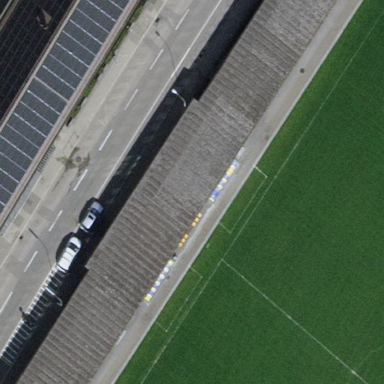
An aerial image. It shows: Grandstand building.